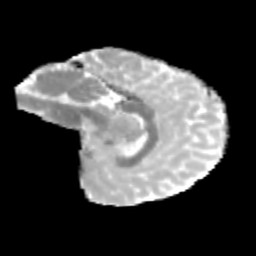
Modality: MD
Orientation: sagittal
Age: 9
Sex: female
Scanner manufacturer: siemens
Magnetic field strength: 3 T
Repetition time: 3.8 s
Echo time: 0.07 s